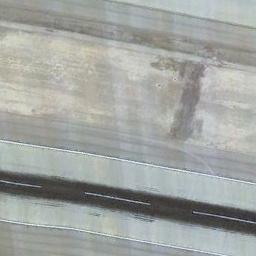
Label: runway